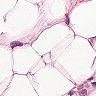
Metastatic tissue present: yes